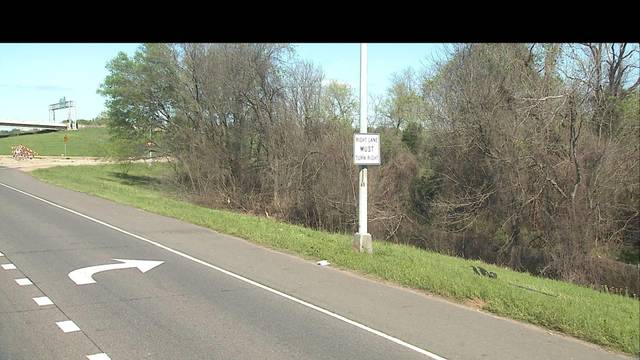
Region: United States
Coordinates: 32.519, -93.806